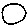
Label: circle